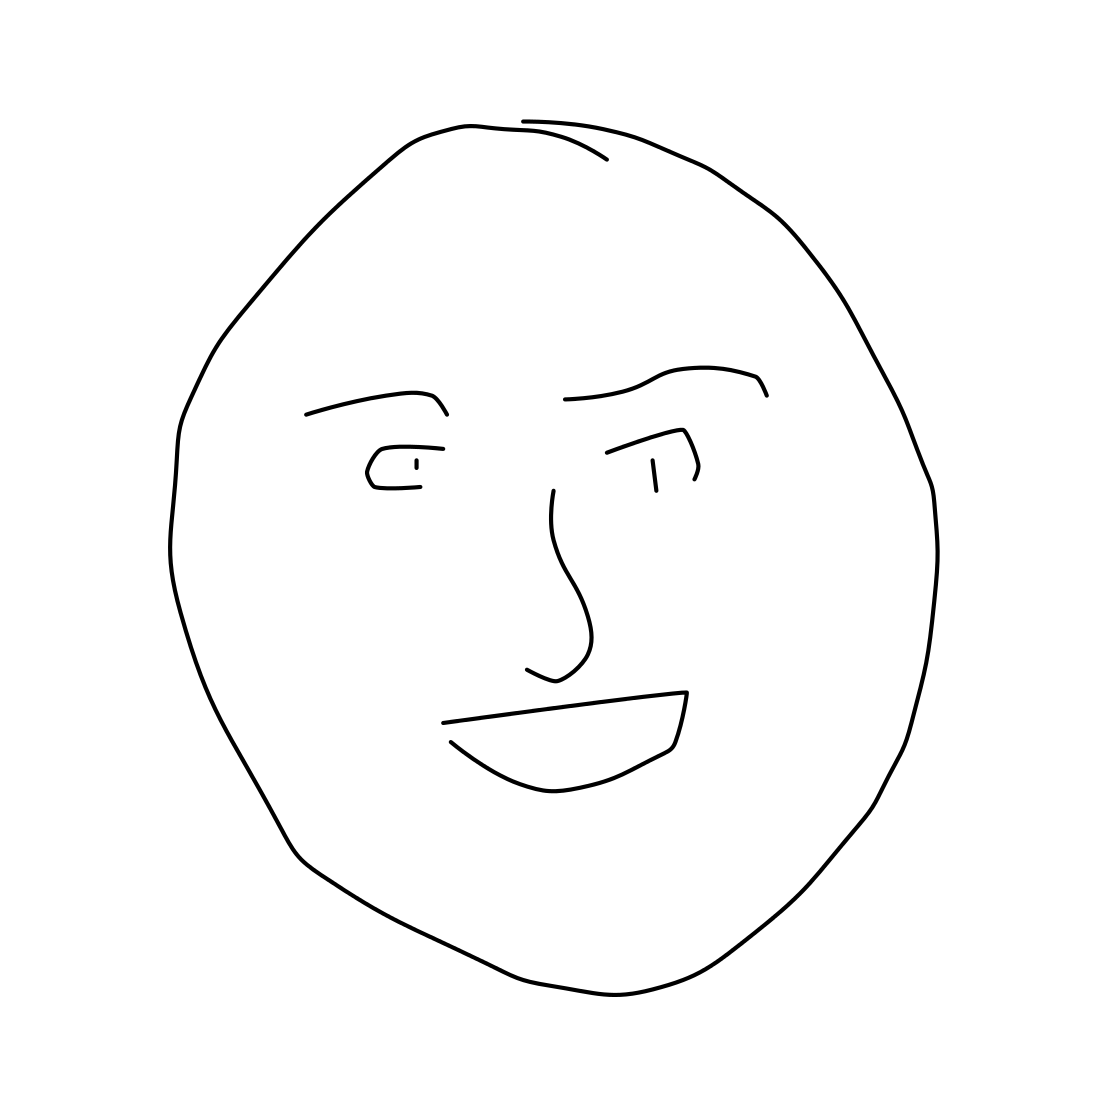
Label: face